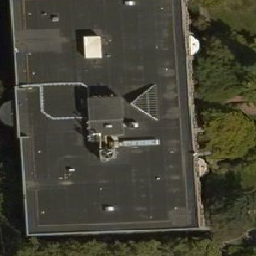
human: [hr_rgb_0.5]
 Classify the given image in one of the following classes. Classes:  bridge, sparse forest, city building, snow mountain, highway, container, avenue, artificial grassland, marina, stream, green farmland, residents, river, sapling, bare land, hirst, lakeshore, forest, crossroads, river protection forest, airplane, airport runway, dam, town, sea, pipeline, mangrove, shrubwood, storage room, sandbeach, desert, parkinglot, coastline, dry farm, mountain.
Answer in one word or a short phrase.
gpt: city building